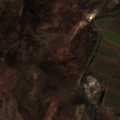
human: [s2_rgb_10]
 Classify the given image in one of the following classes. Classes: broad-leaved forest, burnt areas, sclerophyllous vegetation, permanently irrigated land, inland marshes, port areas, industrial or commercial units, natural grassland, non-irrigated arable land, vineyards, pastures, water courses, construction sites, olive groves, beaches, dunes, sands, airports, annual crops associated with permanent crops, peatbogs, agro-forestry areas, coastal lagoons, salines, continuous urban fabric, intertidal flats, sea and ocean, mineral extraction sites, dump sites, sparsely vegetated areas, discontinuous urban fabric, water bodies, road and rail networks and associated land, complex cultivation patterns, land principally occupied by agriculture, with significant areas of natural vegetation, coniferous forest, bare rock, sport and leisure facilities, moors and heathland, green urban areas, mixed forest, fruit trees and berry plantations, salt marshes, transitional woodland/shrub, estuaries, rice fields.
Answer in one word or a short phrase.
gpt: non-irrigated arable land, complex cultivation patterns, land principally occupied by agriculture, with significant areas of natural vegetation, broad-leaved forest, transitional woodland/shrub